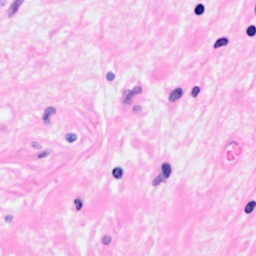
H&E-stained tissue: Breast